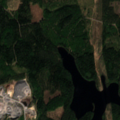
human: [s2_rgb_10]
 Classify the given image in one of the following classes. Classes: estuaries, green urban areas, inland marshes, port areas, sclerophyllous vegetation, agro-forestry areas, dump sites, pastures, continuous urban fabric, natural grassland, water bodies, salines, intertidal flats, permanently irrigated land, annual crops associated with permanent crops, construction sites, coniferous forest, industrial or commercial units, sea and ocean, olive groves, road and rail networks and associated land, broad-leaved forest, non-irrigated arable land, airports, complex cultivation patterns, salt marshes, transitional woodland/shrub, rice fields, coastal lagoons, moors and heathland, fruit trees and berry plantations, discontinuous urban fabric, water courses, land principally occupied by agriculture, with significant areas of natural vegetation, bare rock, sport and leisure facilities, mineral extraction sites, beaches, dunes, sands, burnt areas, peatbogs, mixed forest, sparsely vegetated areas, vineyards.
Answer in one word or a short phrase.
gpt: dump sites, coniferous forest, mixed forest, transitional woodland/shrub, water bodies